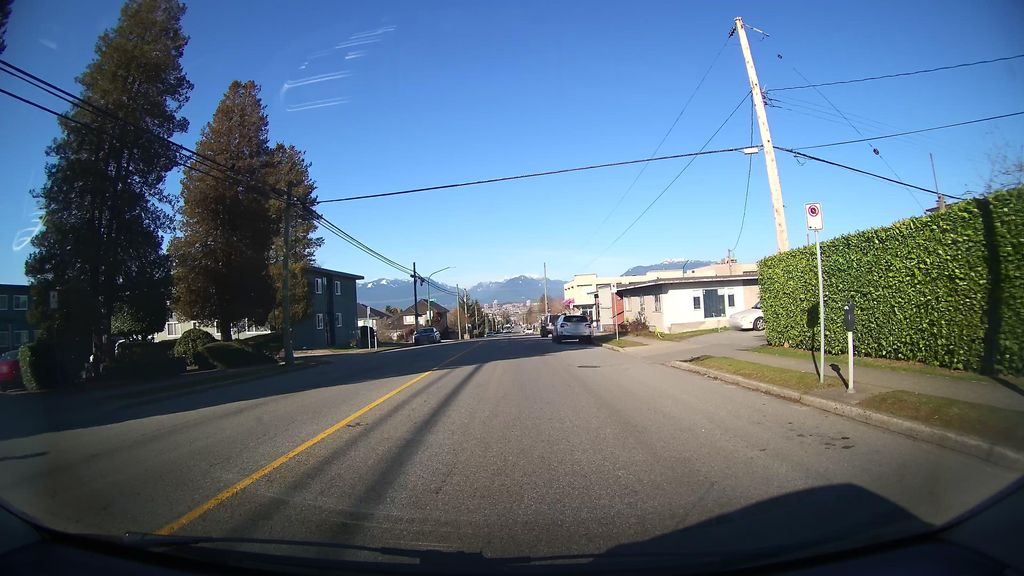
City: vancouver